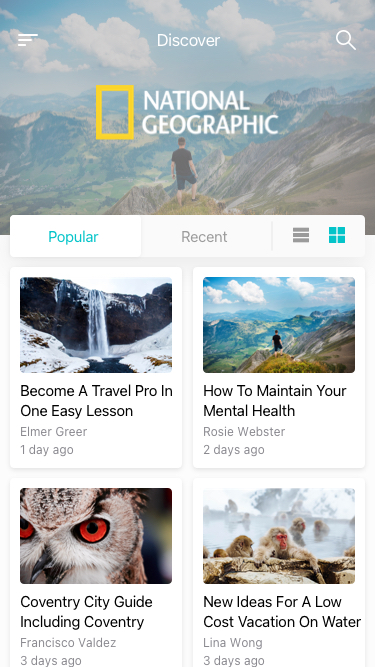
Text in this UI design:
Discover
Popular
Recent
Become A Travel Pro In One Easy Lesson
Elmer Greer
1 day ago
How To Maintain Your Mental Health
Rosie Webster
2 days ago
Coventry City Guide Including Coventry Hotels
Francisco Valdez
3 days ago
New Ideas For A Low Cost Vacation On Water
Lina Wong
3 days ago